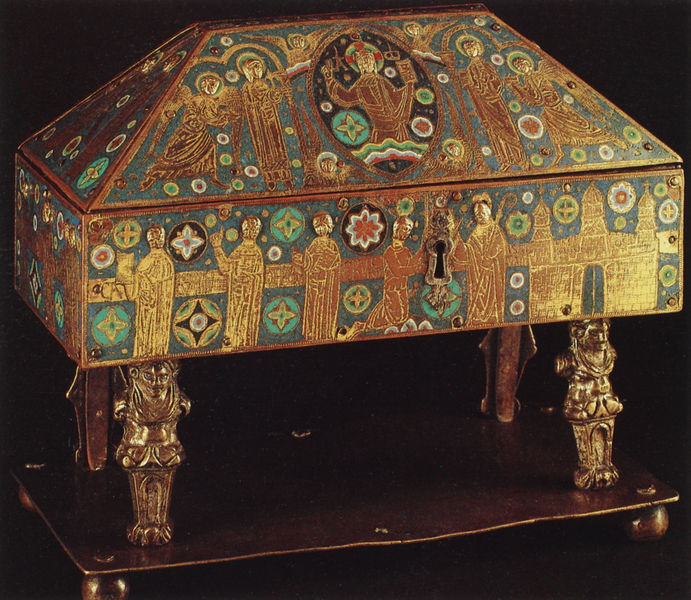
Titel: Kästchen vom Wahren Kreuz
Standort: Toulouse, St. Sernin (EU - F)
Schlagwörter: blau, dunkel, weiß, grün, menschen, hintergrund, männer, türkis, rot, schloss, gold, kreis, beine, flagge, figuren, verzierung, truhe, buch, kreuz, religion, kiste, schachtel, intarsien, kasten, christus, jesus, mittelalter, monstranz, religiös, schlüssel, schatulle, jünger, heilig, goldschmiedekunst, email, schrein, kästchen, artefakt, auferstehung, schlüsselloch, apostel, reliquien, bodenplatte, alpha und omega, trragefiguren, ertefakt